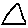
Label: triangle